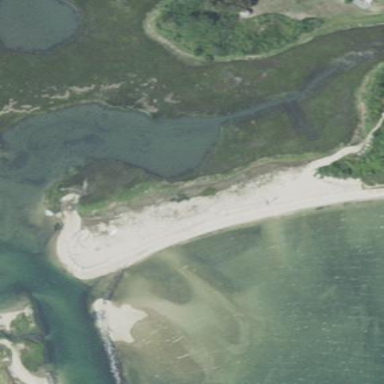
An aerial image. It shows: Scenic beach with natural beauty.